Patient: sex F, age 57
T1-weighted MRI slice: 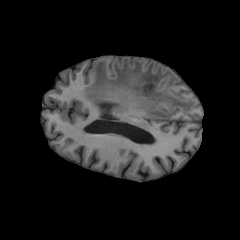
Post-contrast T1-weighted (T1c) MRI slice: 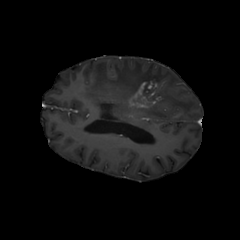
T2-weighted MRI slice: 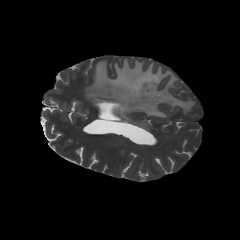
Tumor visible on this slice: yes
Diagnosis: Glioblastoma, IDH-wildtype
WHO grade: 4